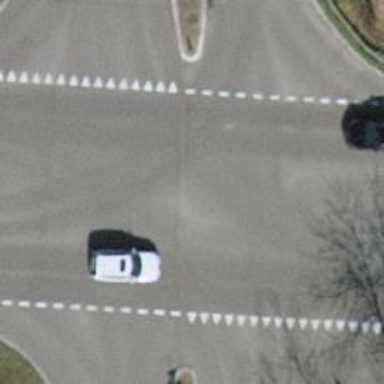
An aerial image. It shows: Road with traffic signals.